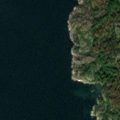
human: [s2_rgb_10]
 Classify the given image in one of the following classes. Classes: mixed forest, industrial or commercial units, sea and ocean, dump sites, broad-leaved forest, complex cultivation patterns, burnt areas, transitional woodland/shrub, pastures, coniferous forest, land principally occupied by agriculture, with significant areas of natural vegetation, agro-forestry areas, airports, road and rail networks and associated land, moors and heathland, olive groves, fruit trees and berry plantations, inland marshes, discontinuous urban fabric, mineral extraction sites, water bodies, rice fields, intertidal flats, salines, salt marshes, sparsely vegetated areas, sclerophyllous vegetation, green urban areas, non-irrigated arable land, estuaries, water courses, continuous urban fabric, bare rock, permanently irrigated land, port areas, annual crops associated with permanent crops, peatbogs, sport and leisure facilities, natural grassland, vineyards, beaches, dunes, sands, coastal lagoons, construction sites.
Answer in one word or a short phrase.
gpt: broad-leaved forest, sea and ocean